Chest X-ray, AP view. Patient: 63 years old, sex M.
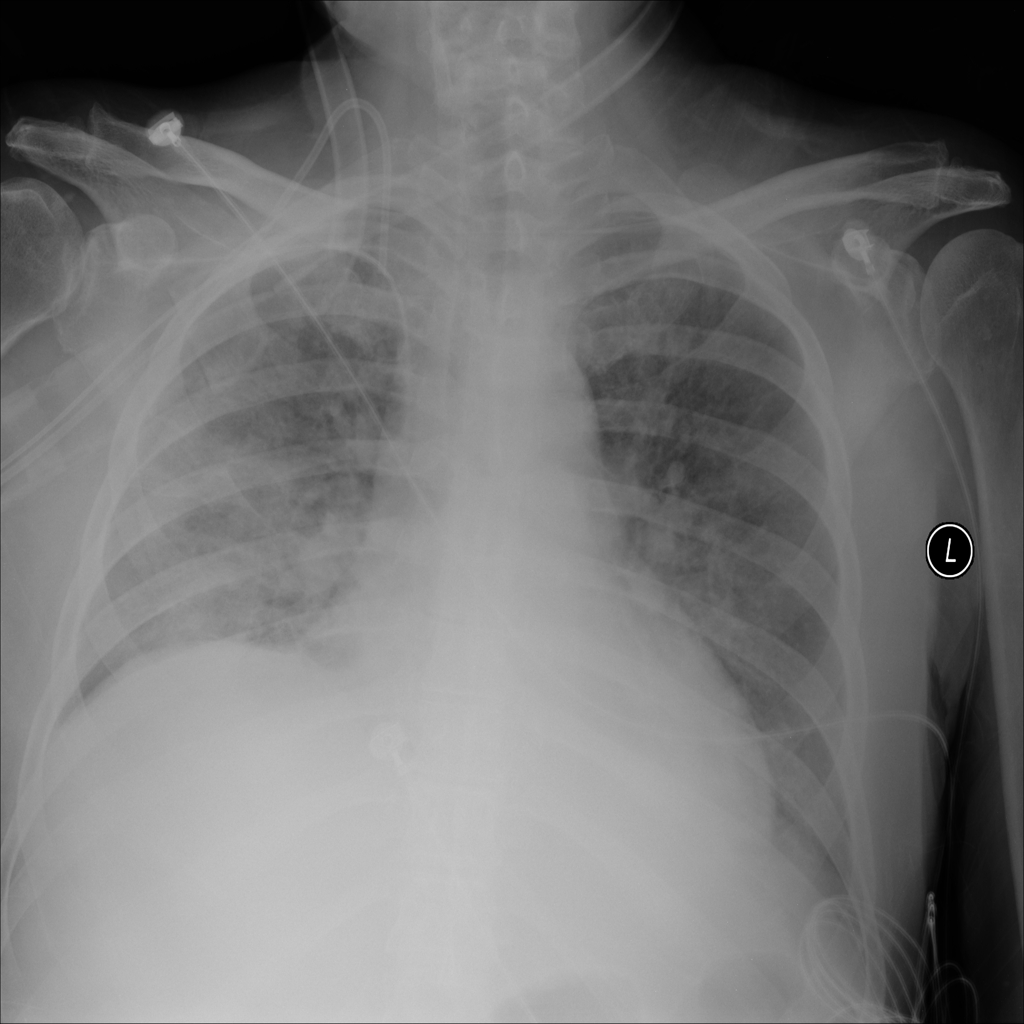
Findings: Atelectasis, Effusion, Infiltration